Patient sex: M
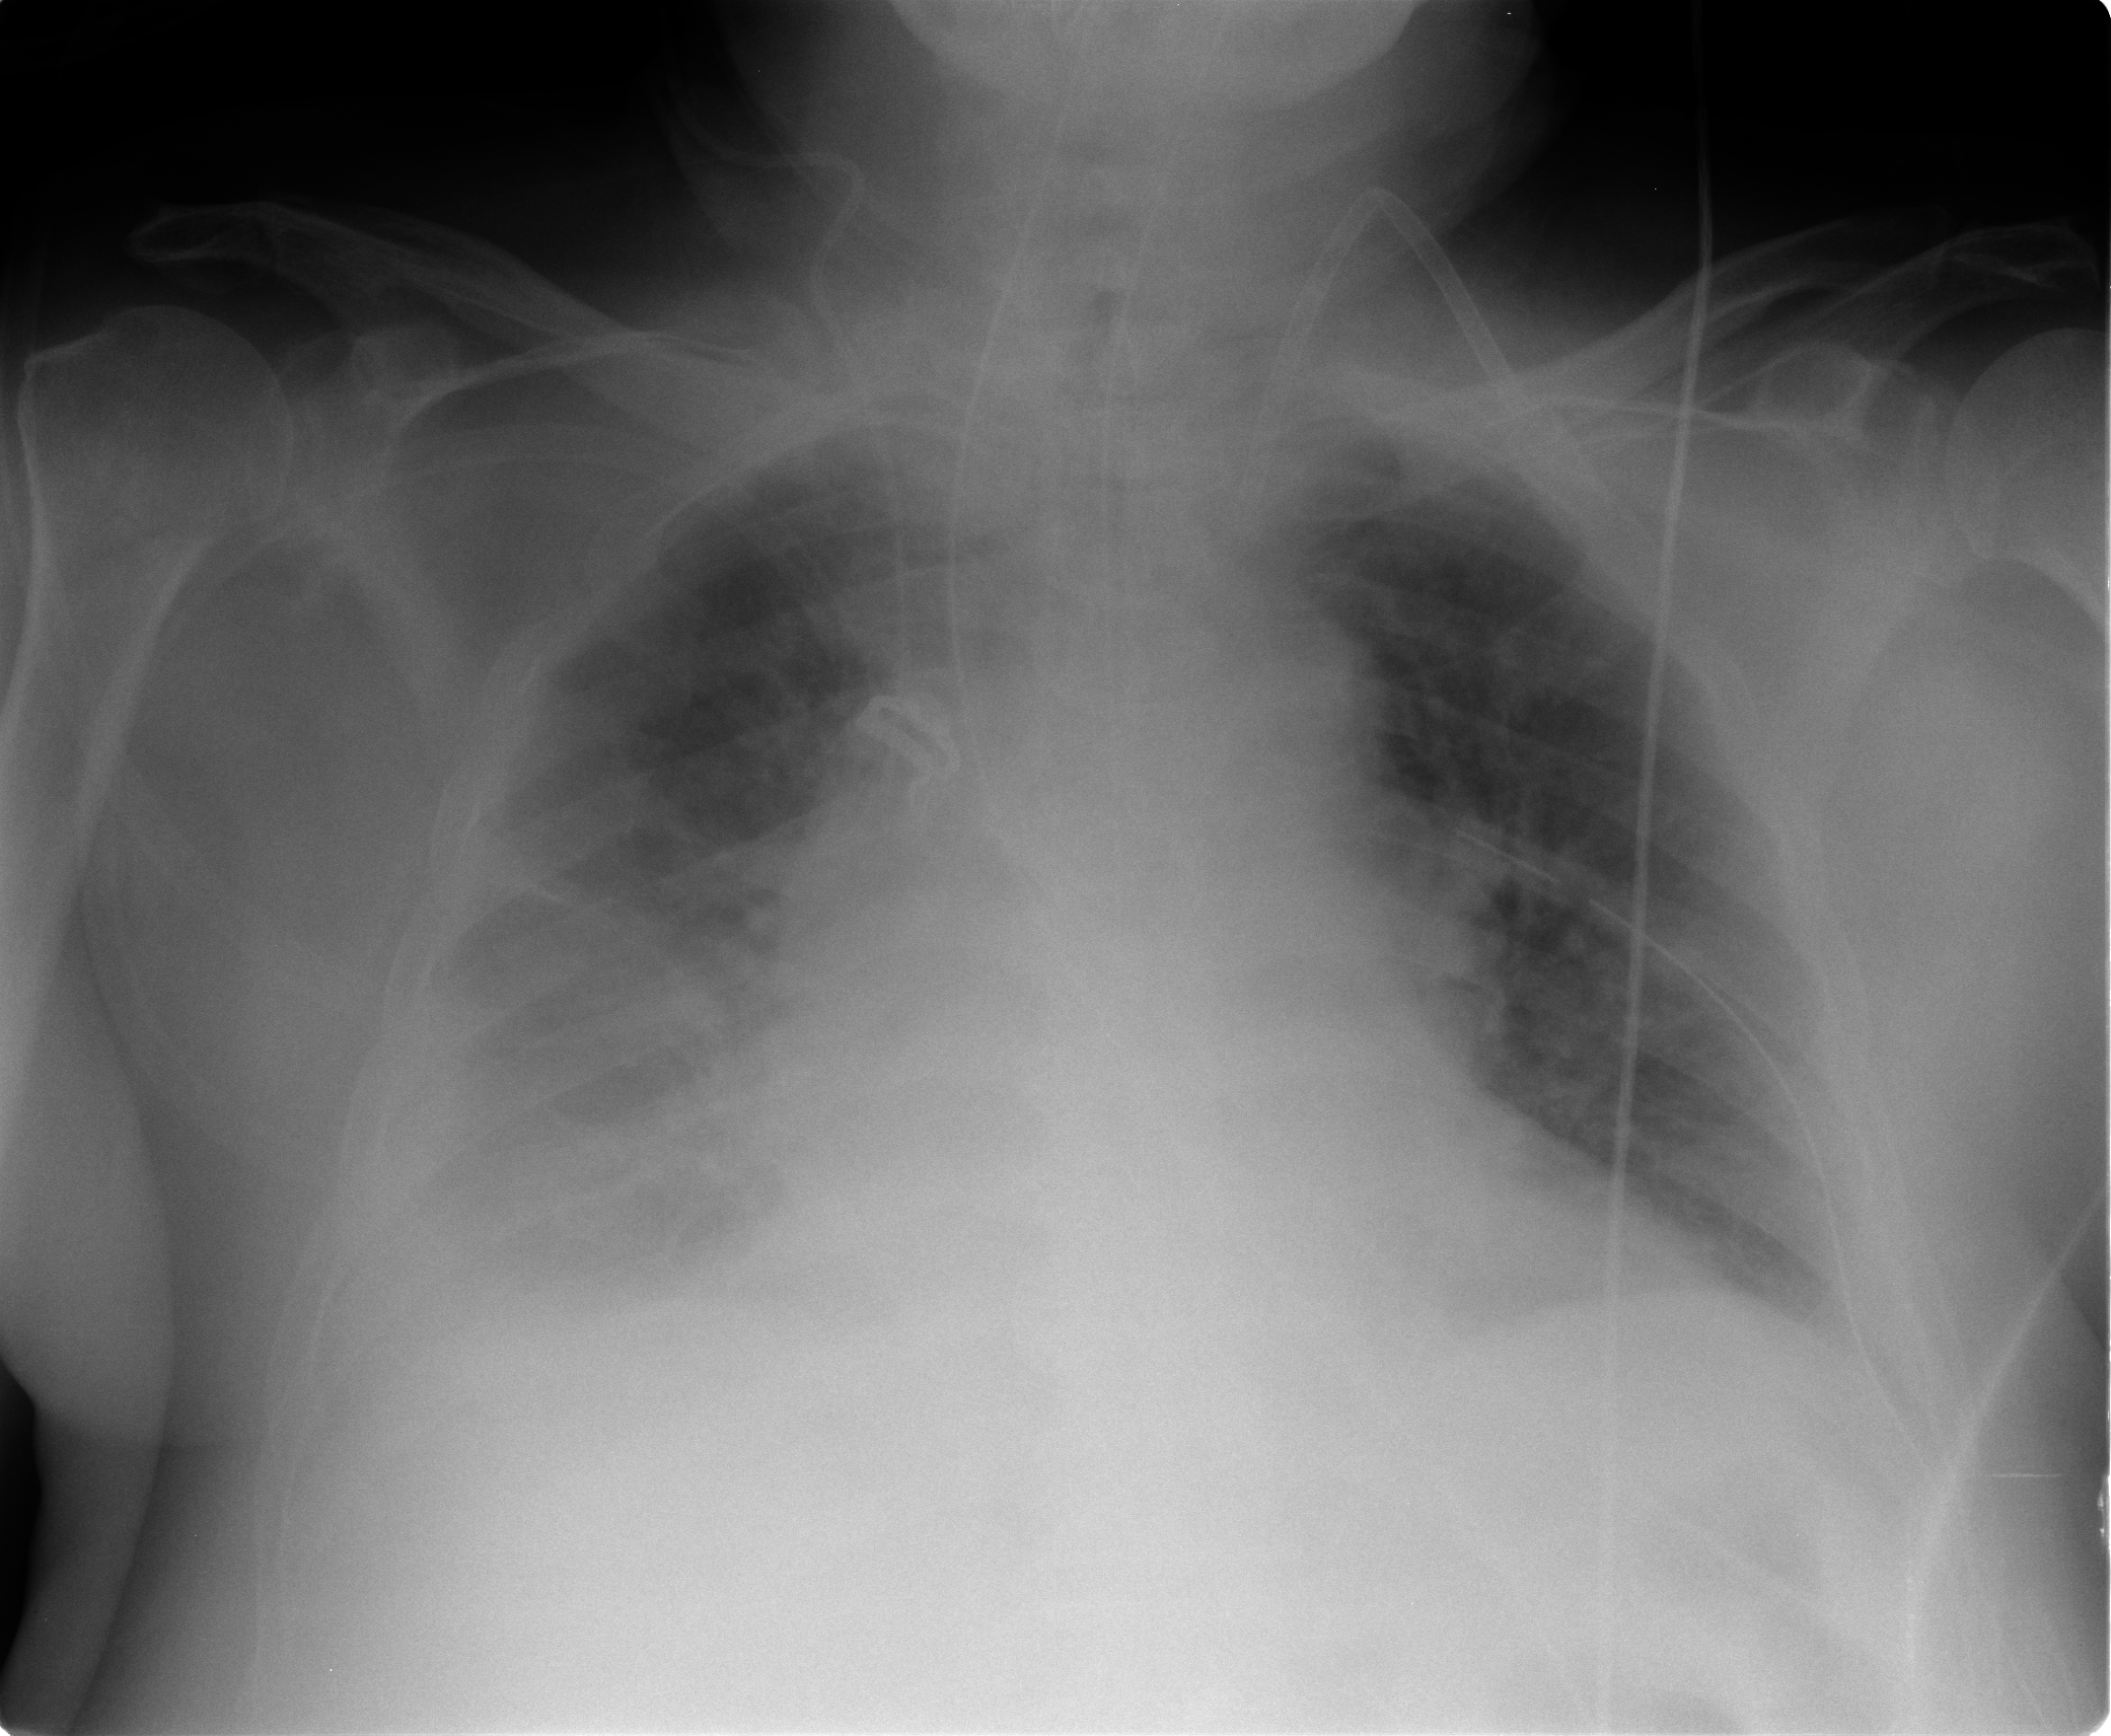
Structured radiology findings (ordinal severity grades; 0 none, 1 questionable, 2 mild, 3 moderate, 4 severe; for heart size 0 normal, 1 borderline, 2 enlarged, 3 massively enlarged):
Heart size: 2
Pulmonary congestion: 3
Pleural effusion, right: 3
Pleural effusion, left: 0
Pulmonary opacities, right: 0
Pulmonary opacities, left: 0
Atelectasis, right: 2
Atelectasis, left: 0